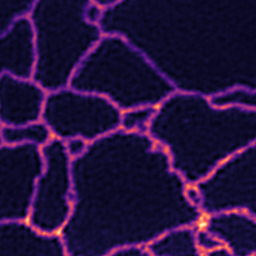
Label: Super-resolution ER image